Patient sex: F
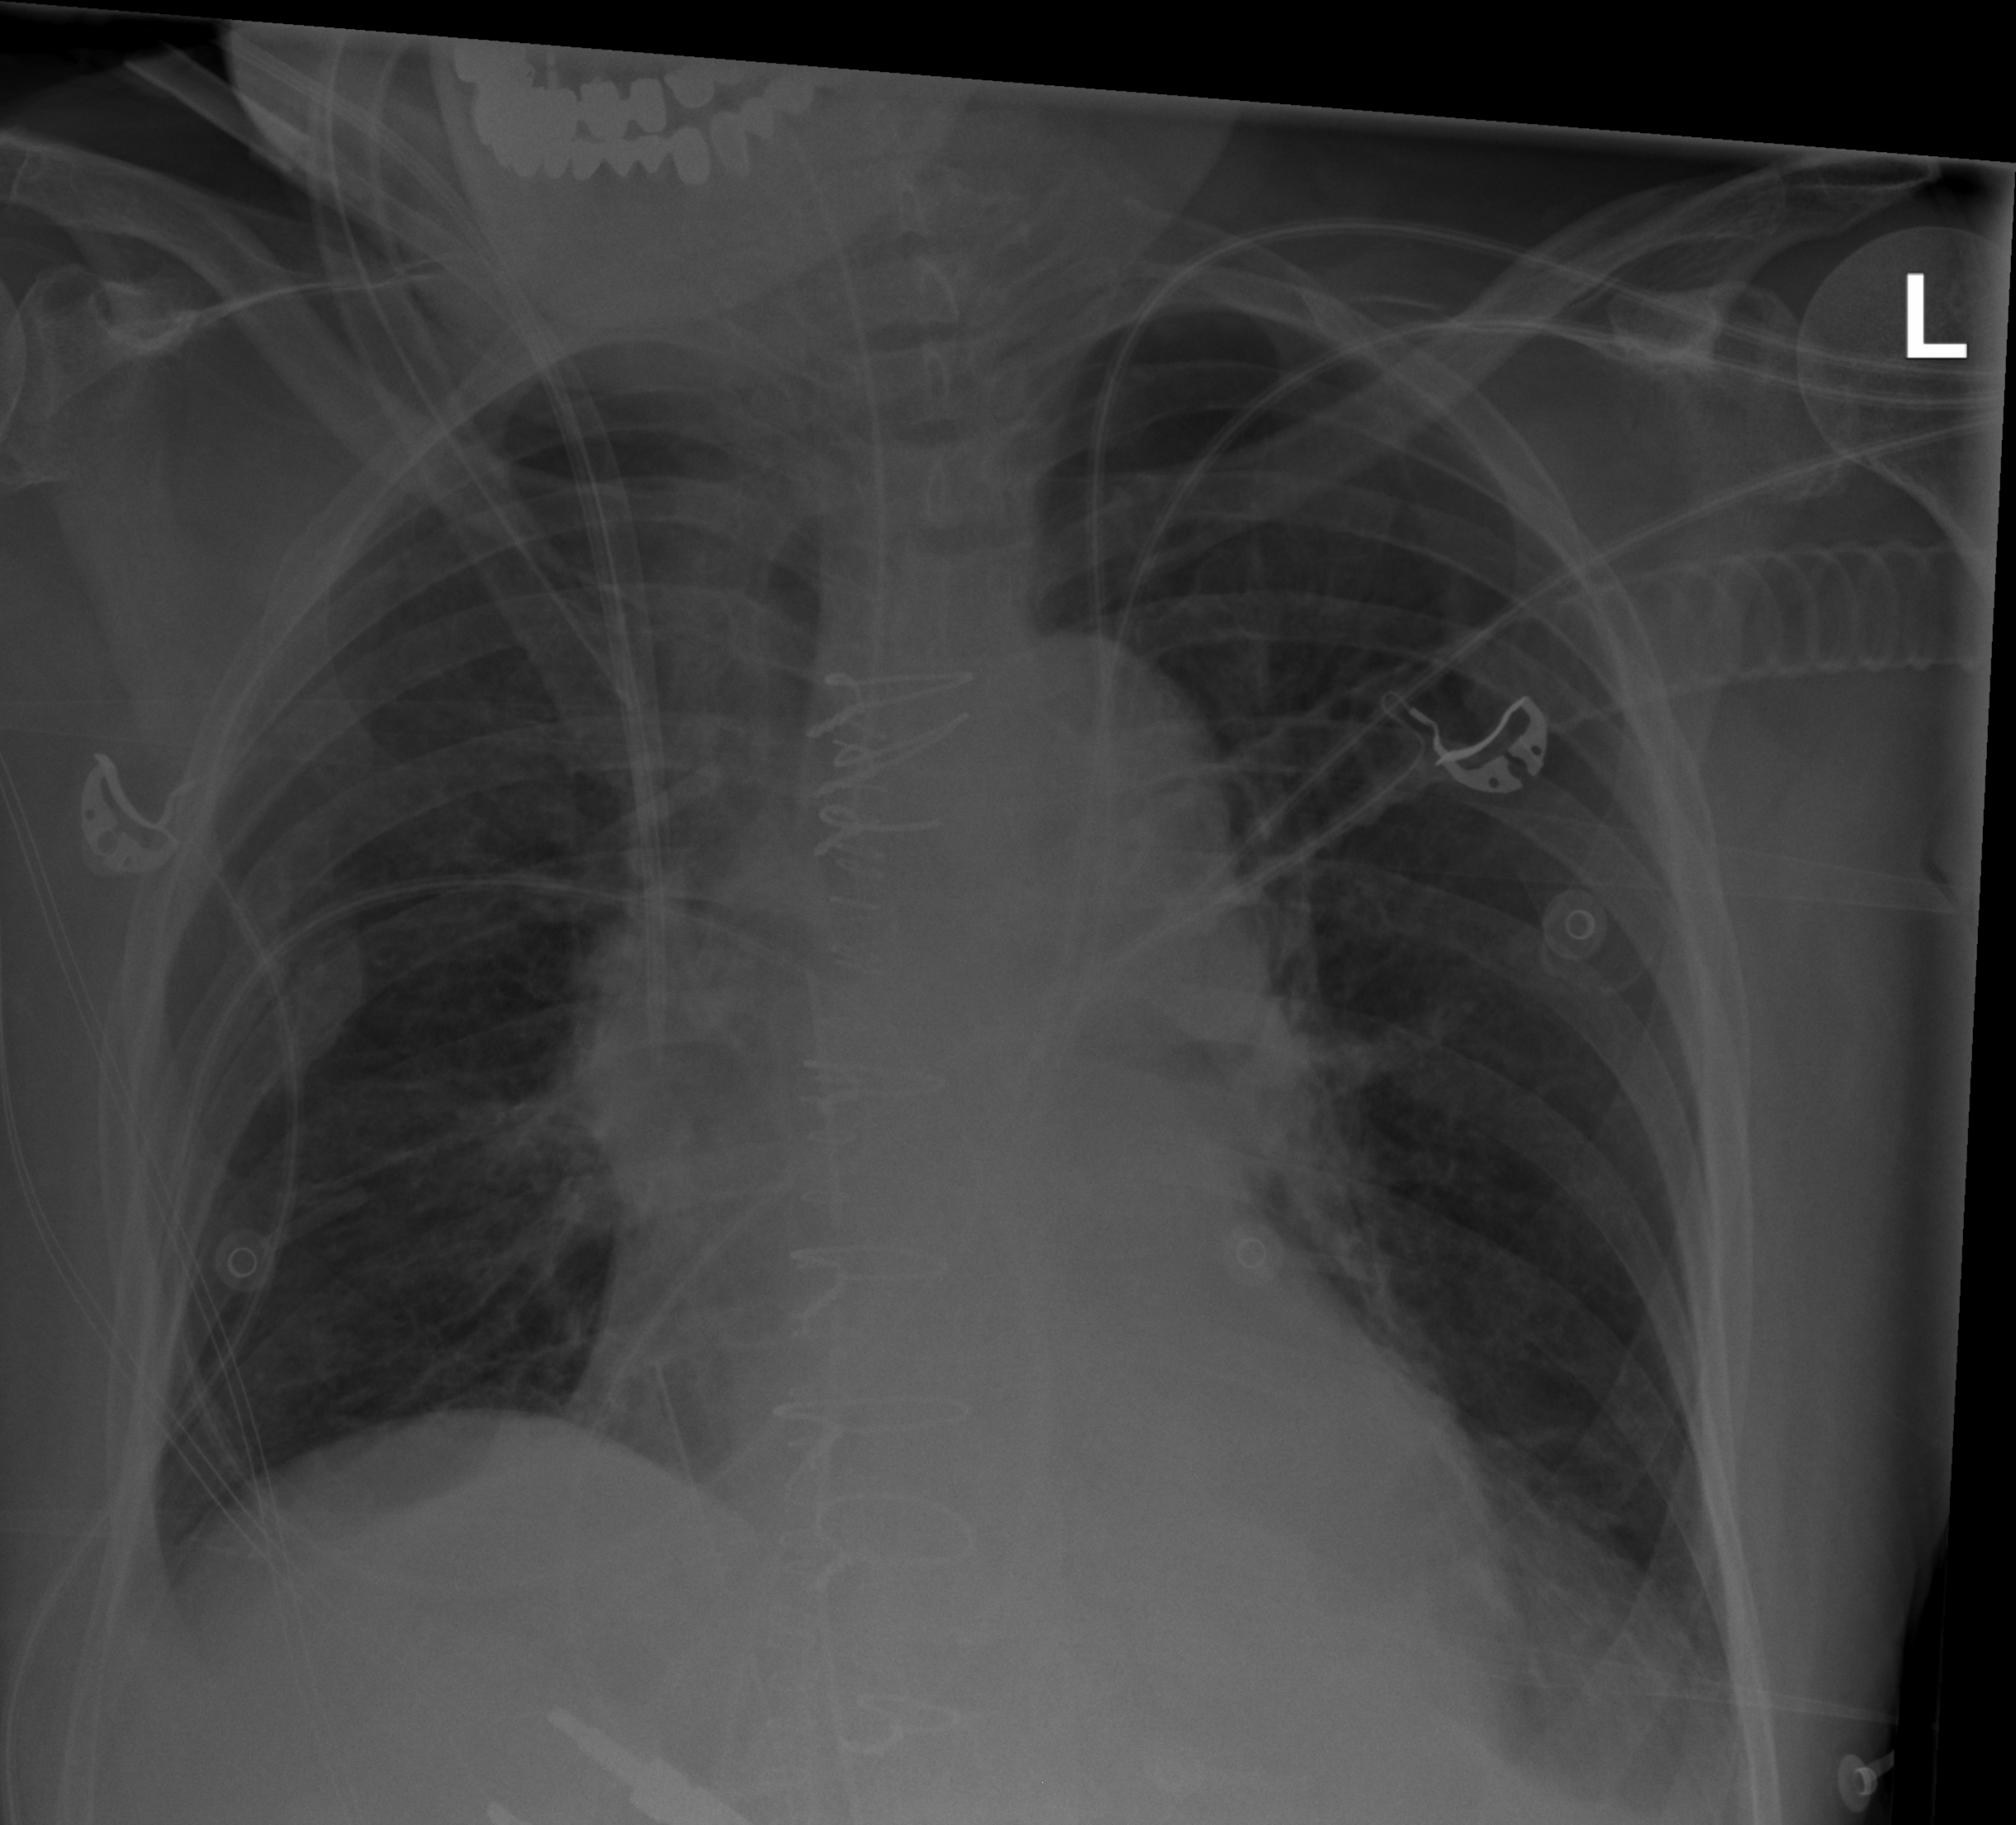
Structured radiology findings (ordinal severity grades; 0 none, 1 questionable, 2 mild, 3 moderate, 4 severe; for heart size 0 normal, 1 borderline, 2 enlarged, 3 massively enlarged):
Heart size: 1
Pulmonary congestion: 0
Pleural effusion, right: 0
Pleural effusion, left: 0
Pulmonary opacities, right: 0
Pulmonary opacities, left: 0
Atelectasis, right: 0
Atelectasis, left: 2